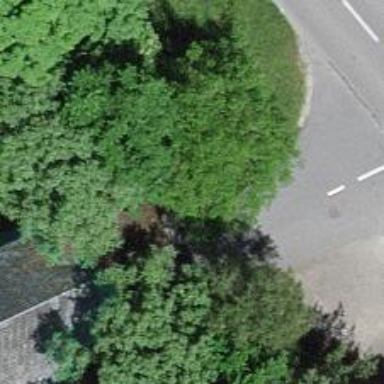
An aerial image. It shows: Covered bridge on residential road.